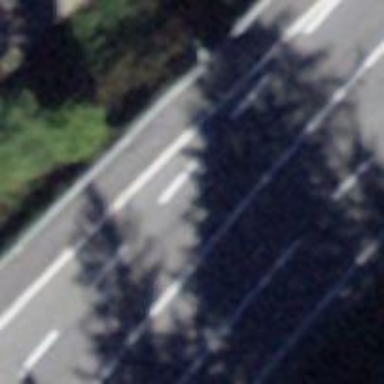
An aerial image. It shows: Asphalt cycleway.